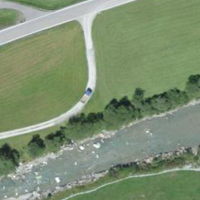
EUNIS habitat code: 24
Species observed at this site:
Bellis perennis
Fringilla coelebs
Turdus merula